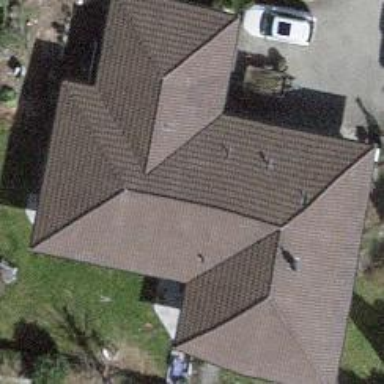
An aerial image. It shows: Simple house.